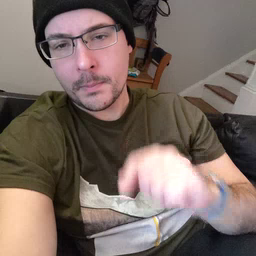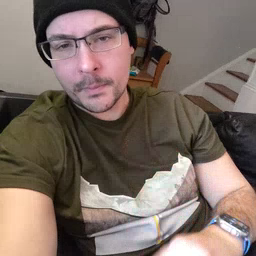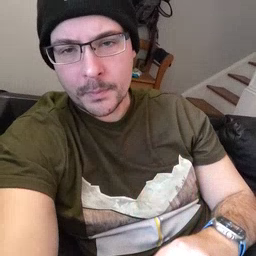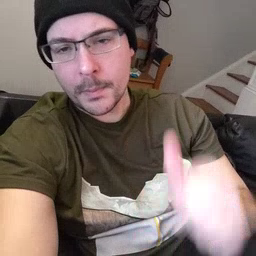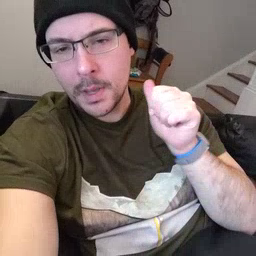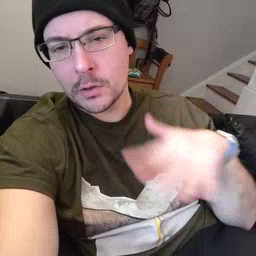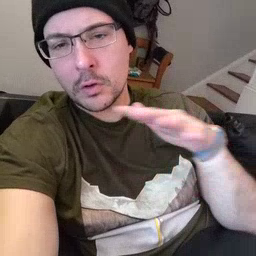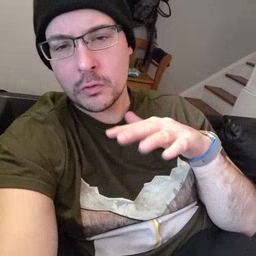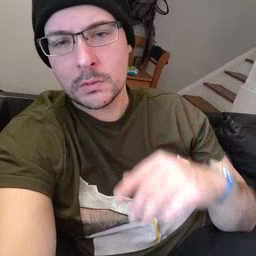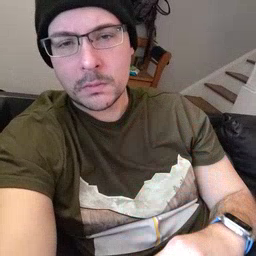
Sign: backyard